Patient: sex M, age 57
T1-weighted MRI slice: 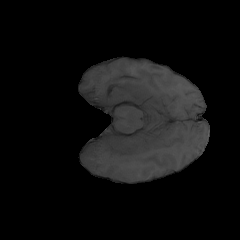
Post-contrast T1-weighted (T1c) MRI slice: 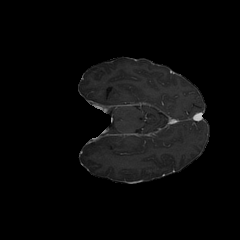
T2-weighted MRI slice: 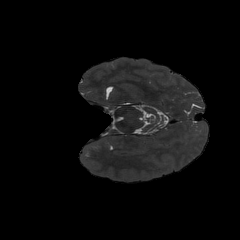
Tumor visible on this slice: no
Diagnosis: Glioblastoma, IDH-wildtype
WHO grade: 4